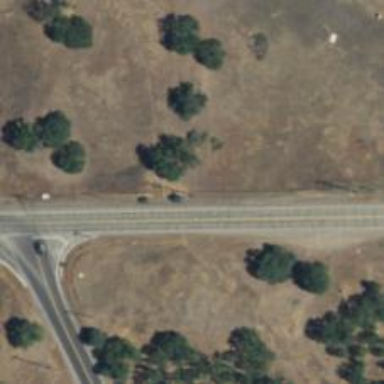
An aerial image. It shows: Power pole.